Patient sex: M
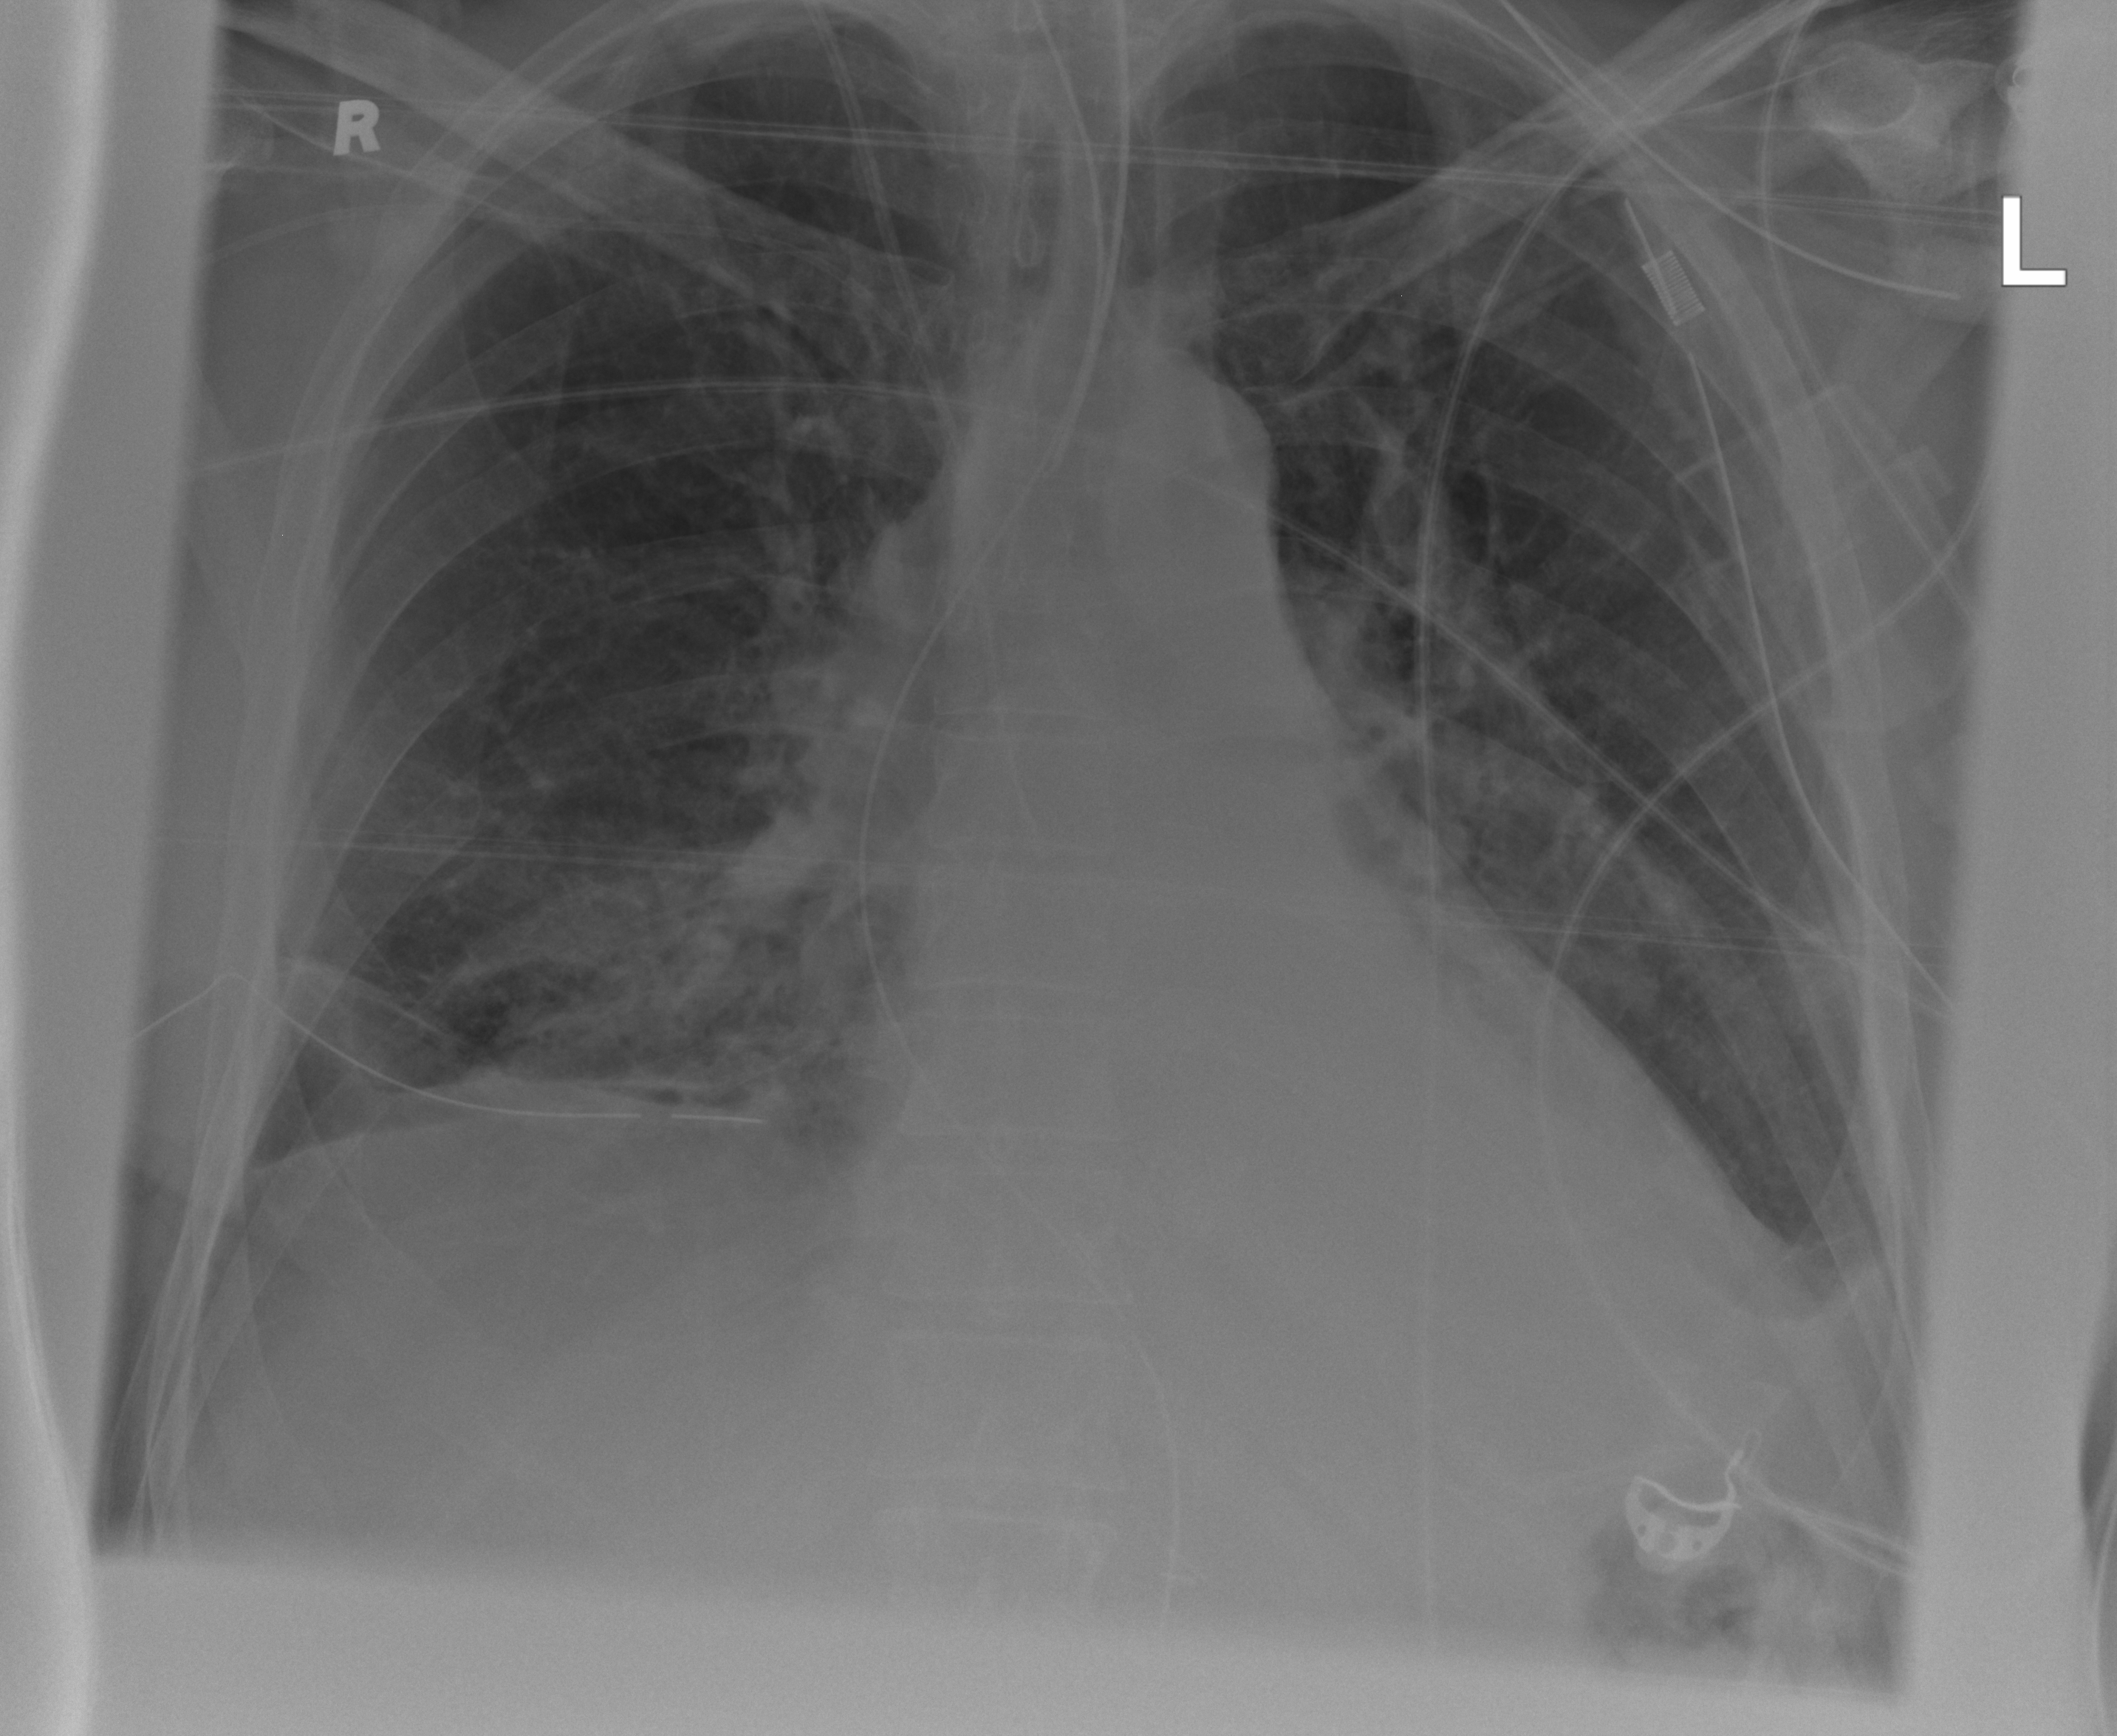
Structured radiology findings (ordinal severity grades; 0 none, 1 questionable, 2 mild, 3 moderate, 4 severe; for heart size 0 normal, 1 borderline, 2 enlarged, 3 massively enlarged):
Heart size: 1
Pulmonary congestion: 1
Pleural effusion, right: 1
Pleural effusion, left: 2
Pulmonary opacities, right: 3
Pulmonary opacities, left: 2
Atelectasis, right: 2
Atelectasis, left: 2